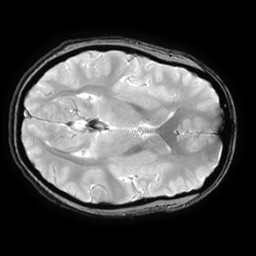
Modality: T2starw
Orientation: axial
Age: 21
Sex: female
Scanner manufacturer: ge
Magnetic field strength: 3 T
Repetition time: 0.65 s
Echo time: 0.02 s